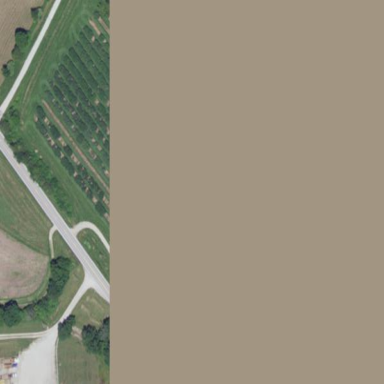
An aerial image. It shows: Orchard.